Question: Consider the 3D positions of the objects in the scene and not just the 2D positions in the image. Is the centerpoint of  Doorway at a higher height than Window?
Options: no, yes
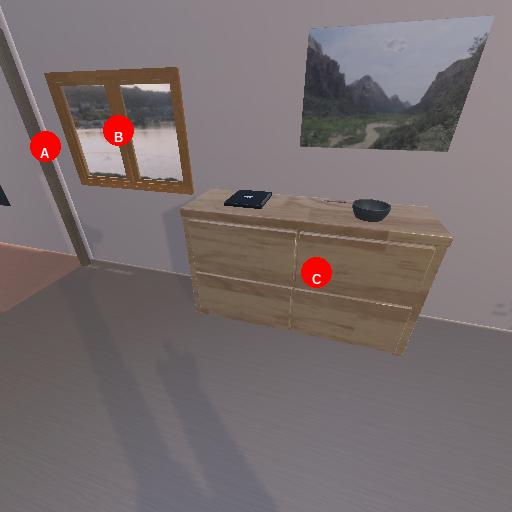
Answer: no